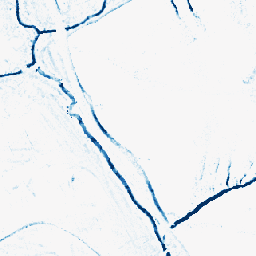
Category: morphological
Decomposition family: morphological_rect
Decomposition parameters: operation: closing
width: 5
height: 5
Upsampling method: area
Upsampling parameters: scale: 8
Upsampling scale: 8